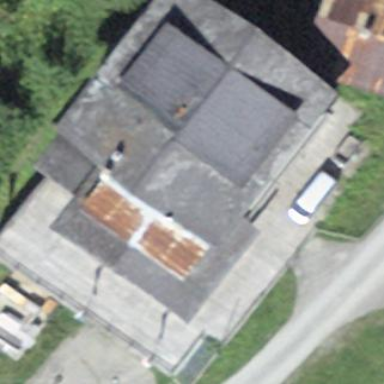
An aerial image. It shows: Restaurant building.